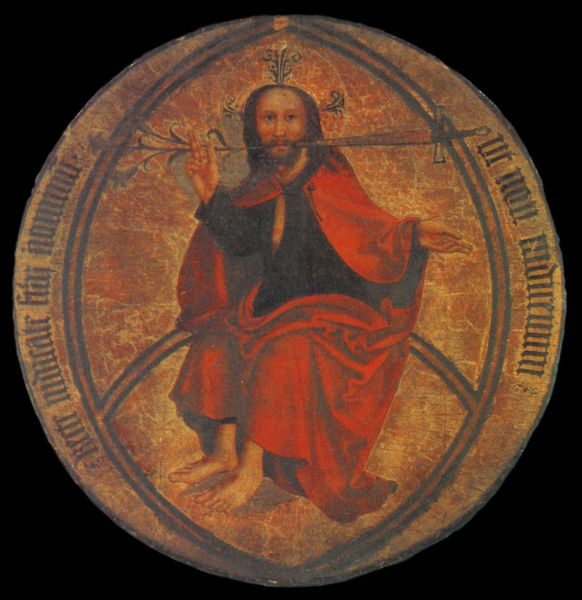
Titel: Christus als Weltenrichter
Standort: Erfurt, Altes Rathaus (EU - D - Thüringen)
Schlagwörter: blau, gott, hand, mann, umhang, wunde, sitzen, blume, blumen, brust, finger, geste, marmor, schwarz, blüte, rot, malerei, bart, richter, kirche, gold, haare, mantel, gotik, rund, füße, schrift, bogen, rand, inschrift, wandmalerei, barfuss, religion, schwert, text, lilie, heiligenschein, nimbus, christus, jesus, wunden, mittelalter, segen, segnen, heiliger, heilig, sitzender, münze, latein, regenbogen, kiche, mandorla, segensgestus, glorie, gottvater, schüsselfalten, pantokrator